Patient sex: M
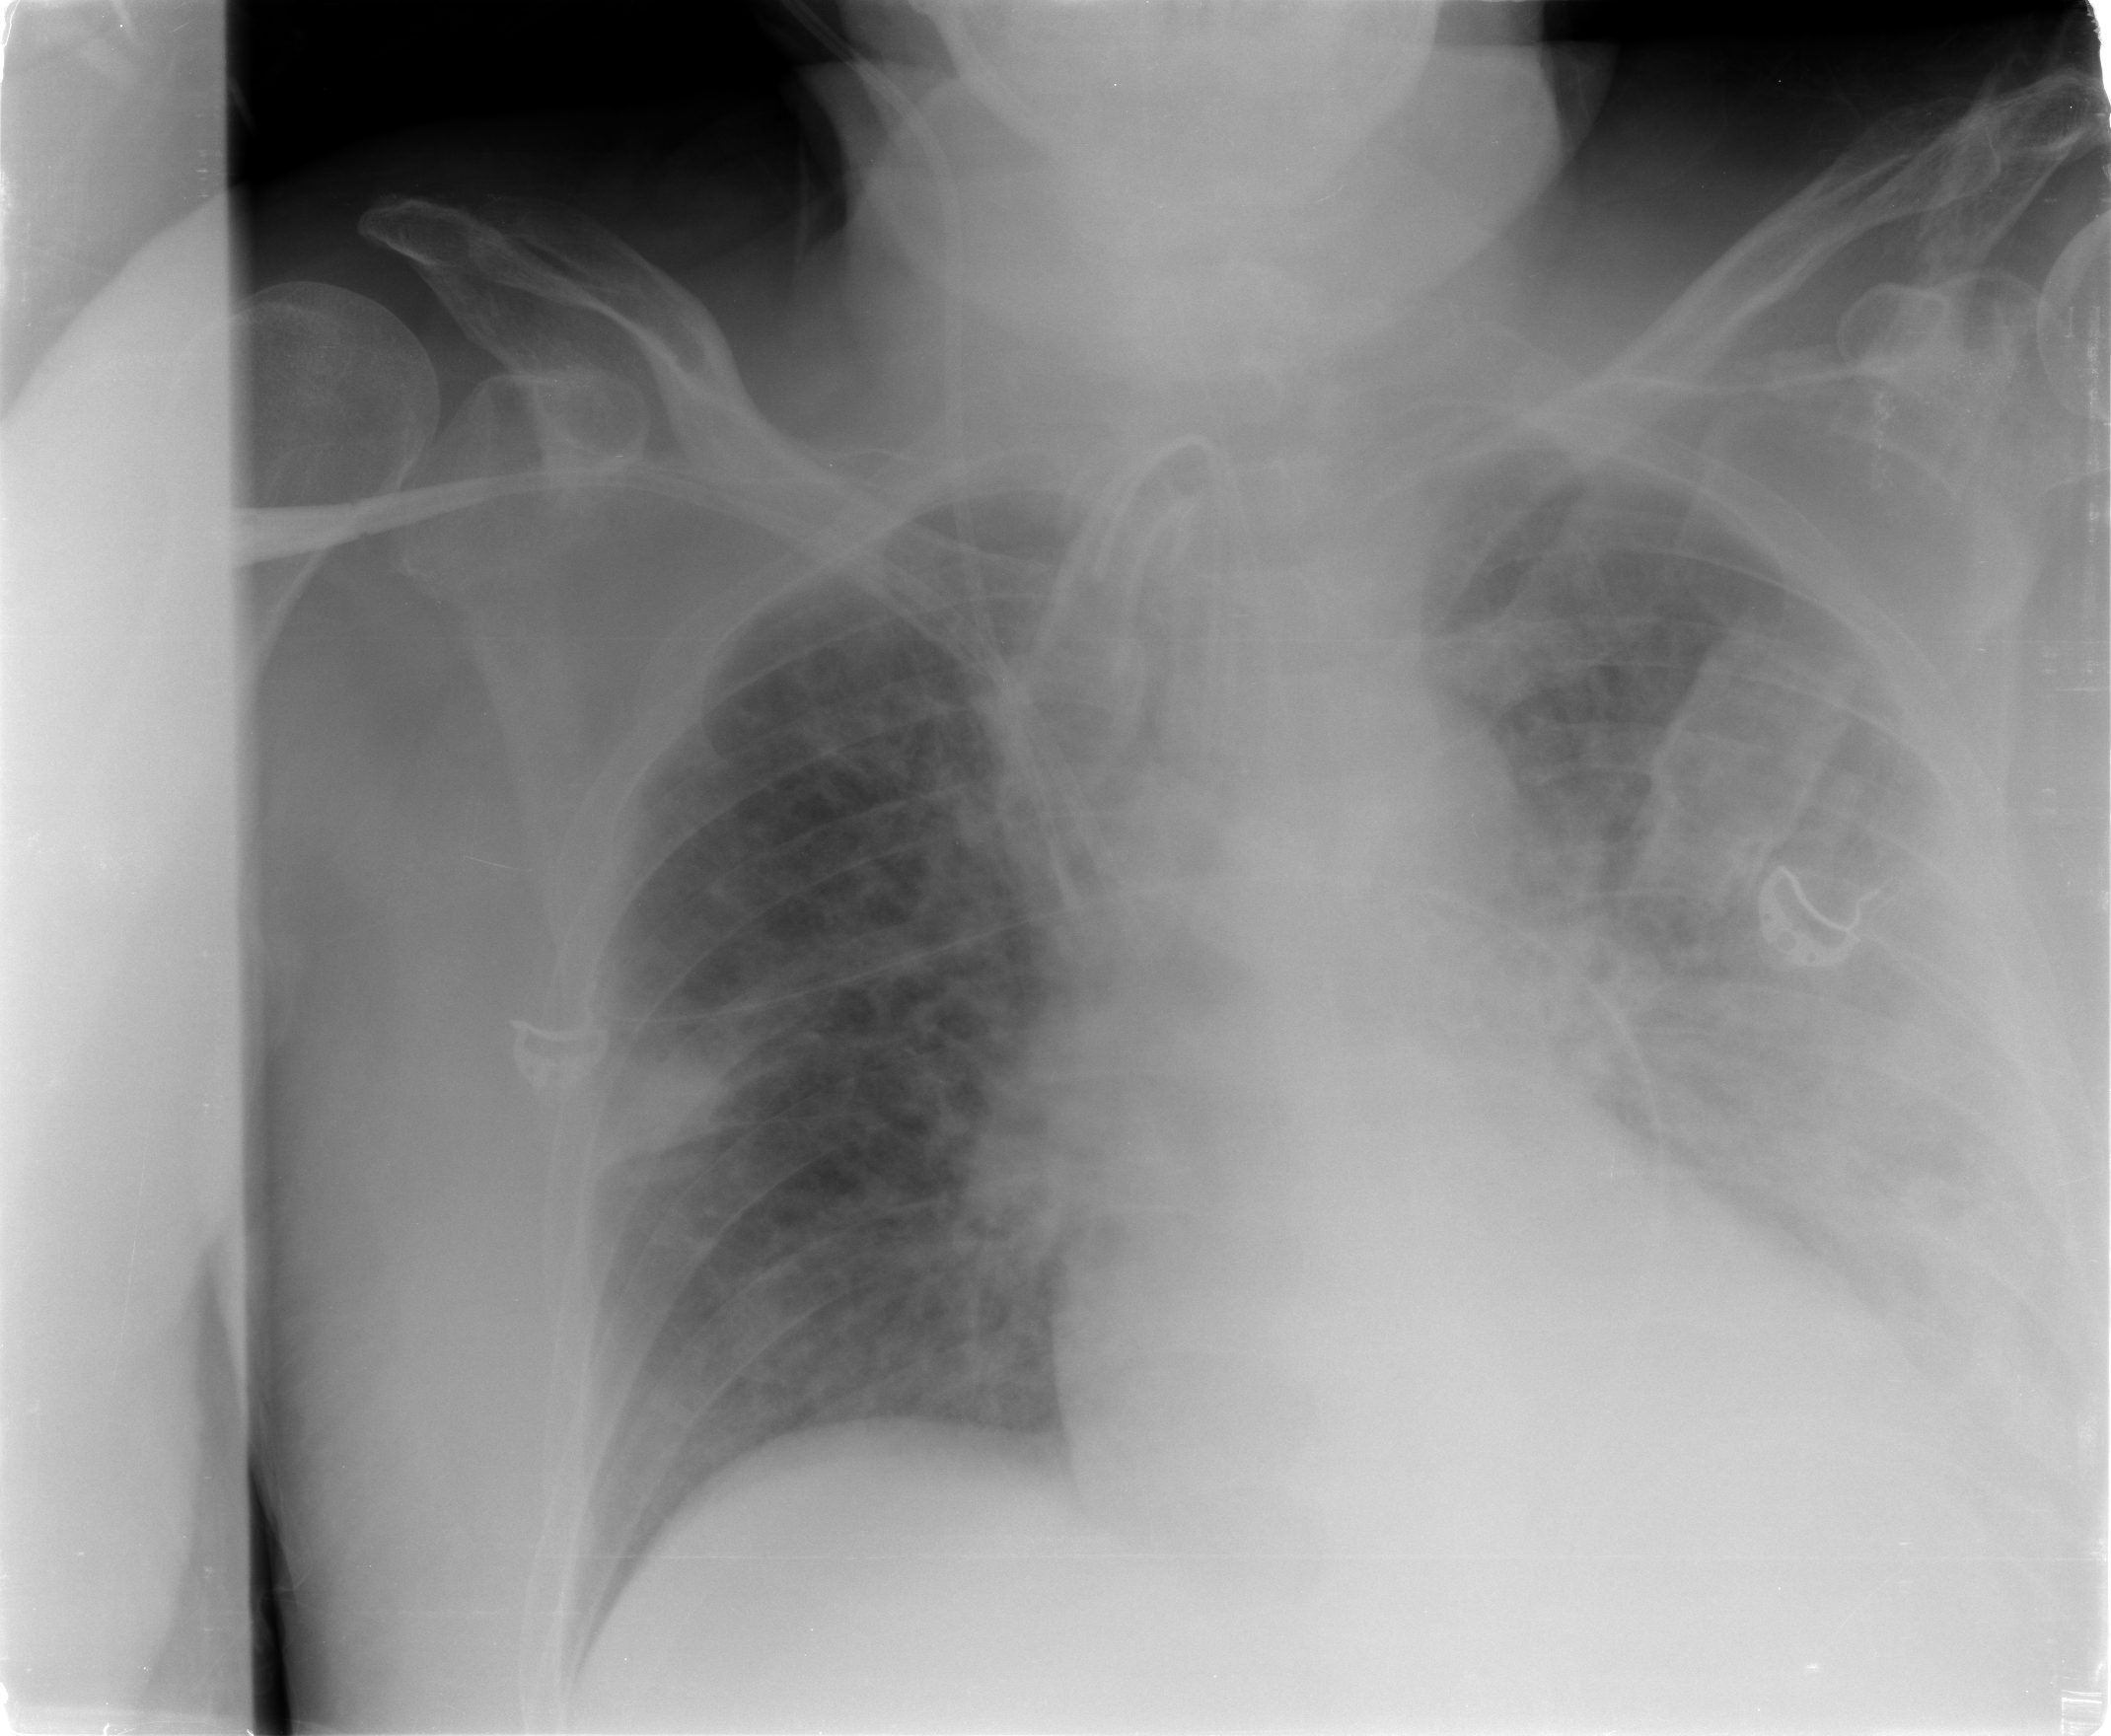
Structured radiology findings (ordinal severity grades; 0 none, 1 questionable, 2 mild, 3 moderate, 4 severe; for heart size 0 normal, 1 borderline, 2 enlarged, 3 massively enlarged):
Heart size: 0
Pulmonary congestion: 3
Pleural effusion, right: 0
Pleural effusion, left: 3
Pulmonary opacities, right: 2
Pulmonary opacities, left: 3
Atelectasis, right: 2
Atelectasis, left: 3